Question: I apologize if this question has been answered elsewhere, but I couldn't seem to find an the exact response that I've been looking for. So I'm in the middle of altering a web application that once relied heavily on the jQuery UI to use Vaadin, instead. To make it easy for me to understand, I created a new Maven project and altered the 'pom.xml' to include the following plugins:
'''
<plugin>
<groupId>org.apache.maven.plugins</groupId>
<artifactId>maven-compiler-plugin</artifactId>
<configuration>
<source>1.6</source>
<target>1.6</target>
</configuration>
<version>2.3.2</version>
</plugin>
<plugin>
<groupId>org.codehaus.mojo</groupId>
<artifactId>tomcat-maven-plugin</artifactId>
<configuration>
<server>local_tomcat</server>
<path>/illuminate</path>
<url>http://127.0.0.1:8080/manager/text</url>
</configuration>
<version>1.1</version>
</plugin>
'''
Now, I can manage to build and deploy my very simple application to Tomcat just fine, but when I attempt to go to it, I get the following error:

In order to get a better understanding of how to set up this kind of project, I checked out a recent applicaiton that uses Vaadin with Maven from our repository called "Tag." Looking at the error, it looks as though it's trying to find a JavaScript file 'nocache.js' in a directory that starts off accurate (Illuminate is my current application), but then branches off into this other project that has no link to my current one. I'm not sure if the browser has something to do with this or not, but I learned that it might have something to do with the widgets of my project having not been compiled yet. I've noticed that there are some other plugins that will do this, but these two are the only ones that this other project, Tag, makes use of, so I figured mine should work just fine. I have also been trying to follow the step-by-step process to make a simple "Hello World" like program from the Vaadin Tutorial. So... Anyone know what I am missing? If it's the compilation of the widgets (I only wish to use the defaults, I suppose), do I NEED those other plugins?
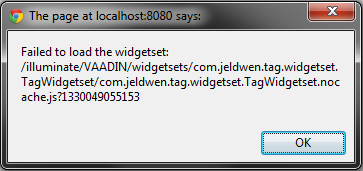
Answer: Thats problem of tomcat not deploying VAADIN dir content.
see below blog
<URL>